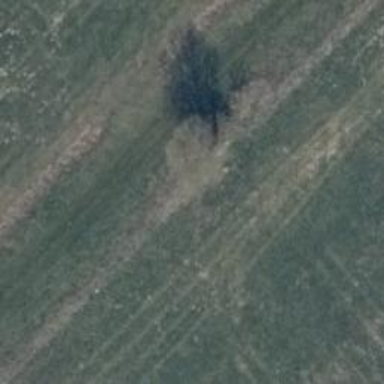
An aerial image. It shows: Deciduous tree with broadleaved leaves.